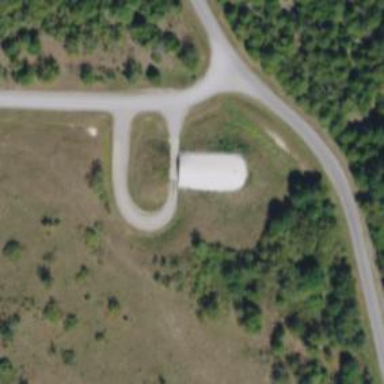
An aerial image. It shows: Military bunker for protection and defense.